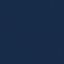
Land use / land cover: SeaLake